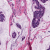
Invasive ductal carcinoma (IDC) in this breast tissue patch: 1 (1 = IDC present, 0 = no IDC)